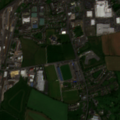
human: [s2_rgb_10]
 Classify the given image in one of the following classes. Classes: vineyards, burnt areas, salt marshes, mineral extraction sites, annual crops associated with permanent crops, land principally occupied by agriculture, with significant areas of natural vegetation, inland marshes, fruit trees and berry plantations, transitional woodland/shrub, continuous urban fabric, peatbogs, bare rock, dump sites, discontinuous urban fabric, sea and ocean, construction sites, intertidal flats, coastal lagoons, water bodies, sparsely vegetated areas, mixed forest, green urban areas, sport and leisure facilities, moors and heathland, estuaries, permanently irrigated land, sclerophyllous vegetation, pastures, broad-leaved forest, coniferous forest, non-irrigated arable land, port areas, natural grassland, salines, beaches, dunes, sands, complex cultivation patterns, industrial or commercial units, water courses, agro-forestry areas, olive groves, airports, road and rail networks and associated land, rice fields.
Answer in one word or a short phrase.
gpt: continuous urban fabric, discontinuous urban fabric, industrial or commercial units, sport and leisure facilities, pastures